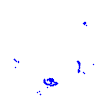
Particle: electron